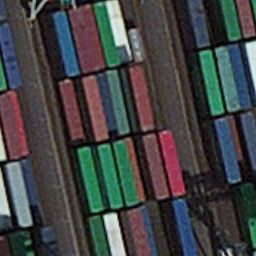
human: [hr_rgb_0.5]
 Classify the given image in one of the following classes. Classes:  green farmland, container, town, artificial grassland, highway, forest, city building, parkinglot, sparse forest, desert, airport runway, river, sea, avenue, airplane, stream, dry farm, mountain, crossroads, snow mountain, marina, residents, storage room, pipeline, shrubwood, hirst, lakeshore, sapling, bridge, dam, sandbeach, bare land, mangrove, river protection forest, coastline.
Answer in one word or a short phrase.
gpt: container